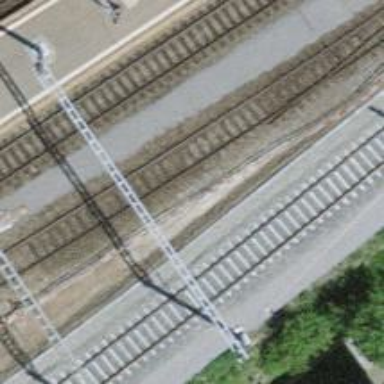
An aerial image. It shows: Single railway track with electrification through contact line.